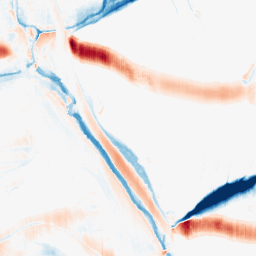
Category: morphological
Decomposition family: morphological_ellipse
Decomposition parameters: operation: average
width: 30
height: 5
Upsampling method: sinc_blackman
Upsampling parameters: scale: 2
kernel_size: 16
Upsampling scale: 2